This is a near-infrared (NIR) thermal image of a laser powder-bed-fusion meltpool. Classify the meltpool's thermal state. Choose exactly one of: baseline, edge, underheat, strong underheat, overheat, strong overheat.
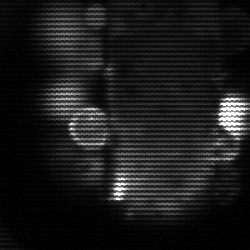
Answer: strong underheat